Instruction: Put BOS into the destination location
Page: home
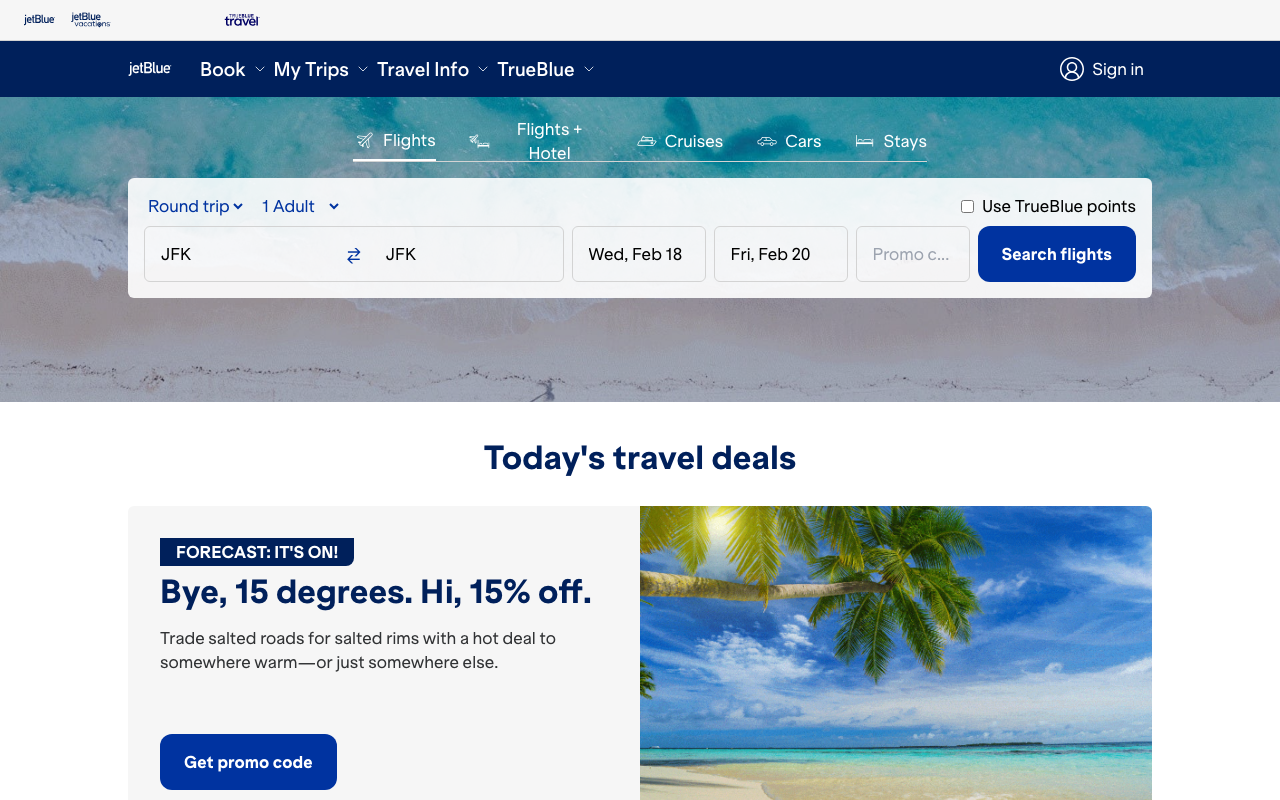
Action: type